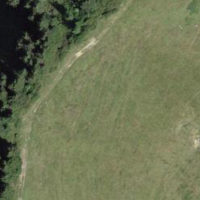
EUNIS habitat code: 23
Species observed at this site:
Arnica montana